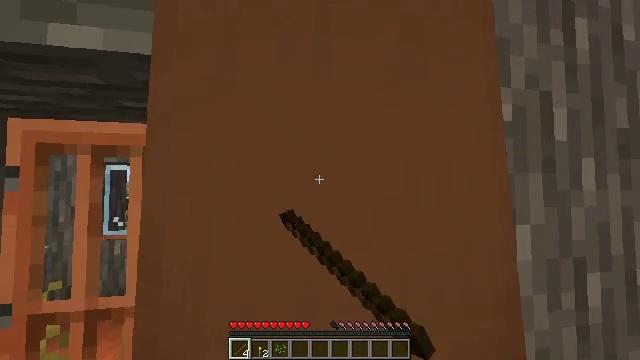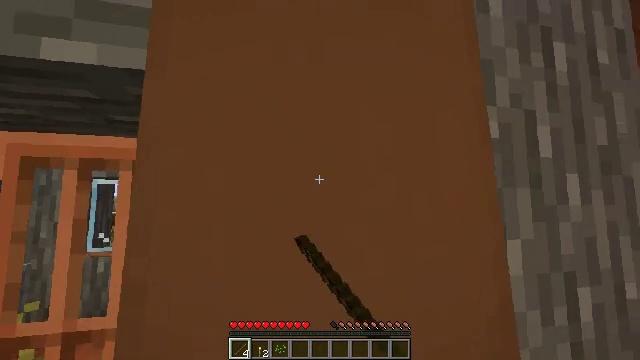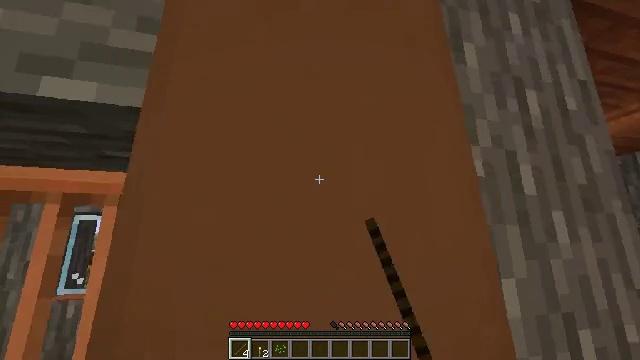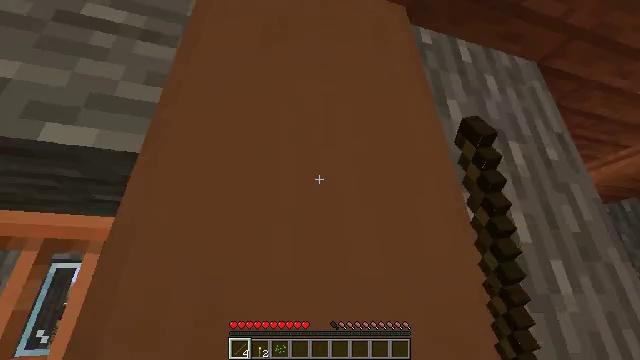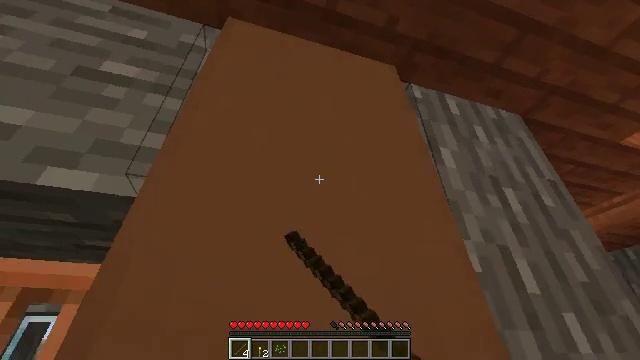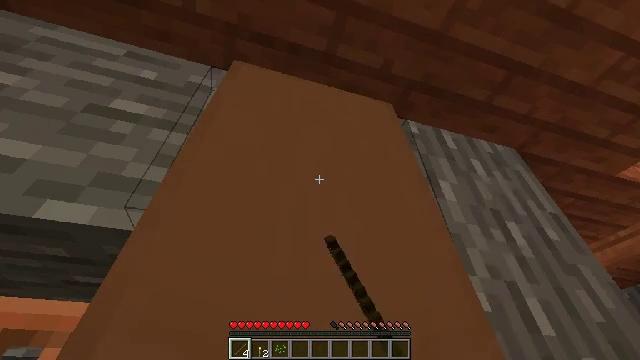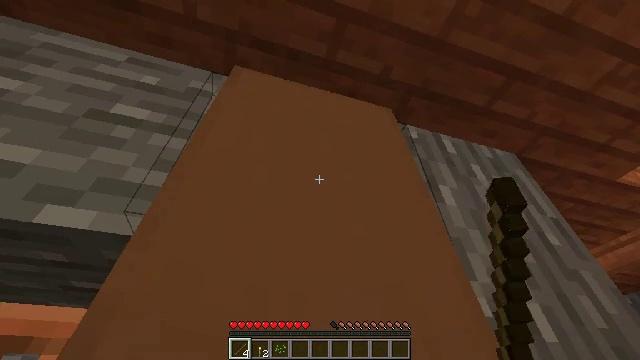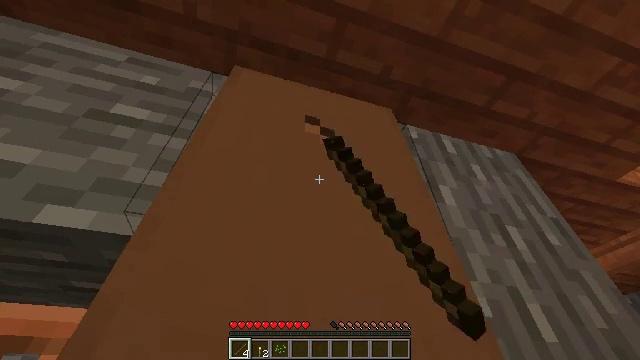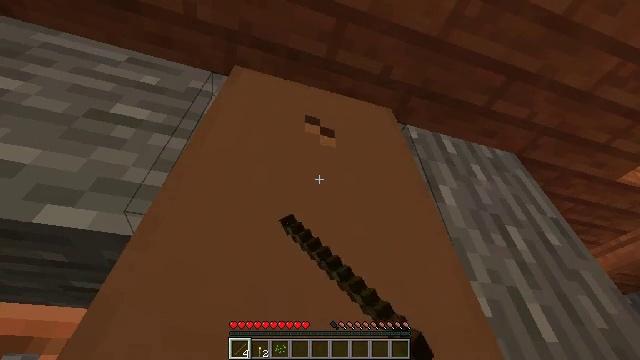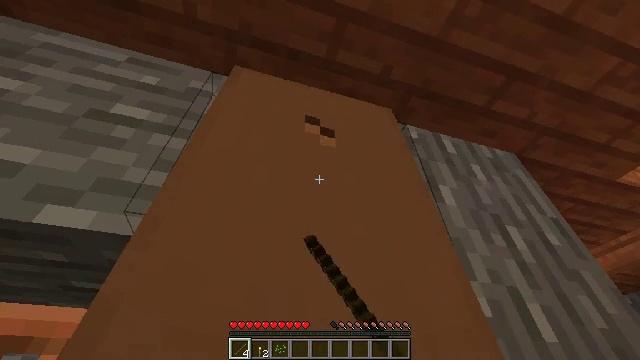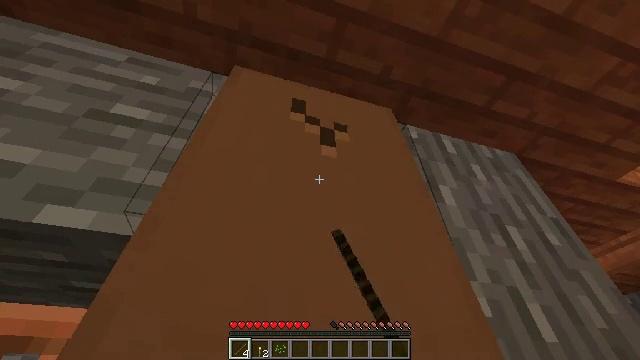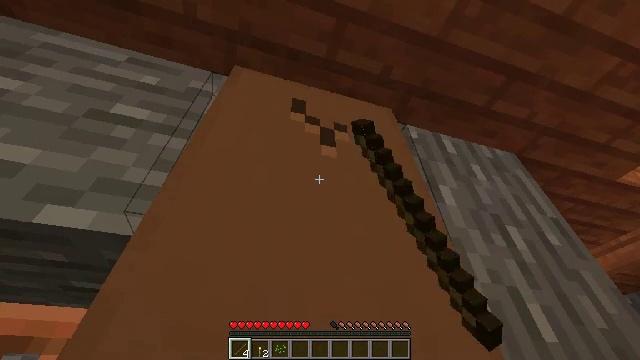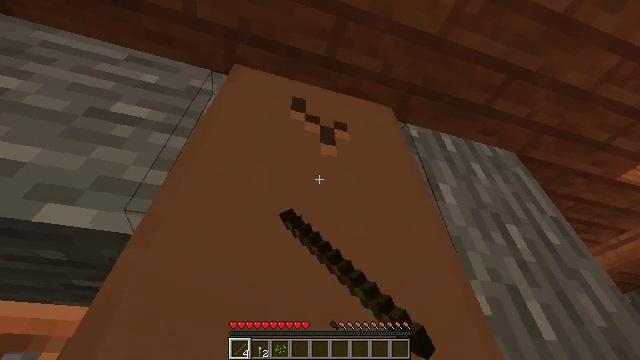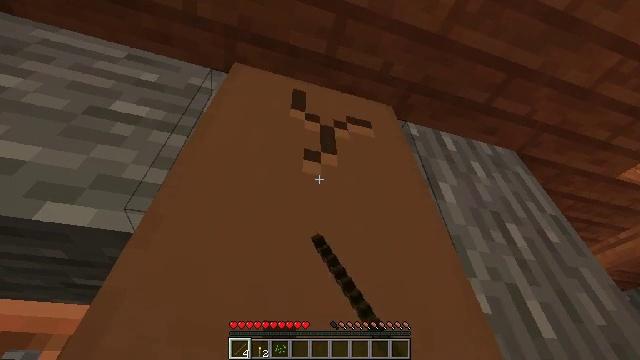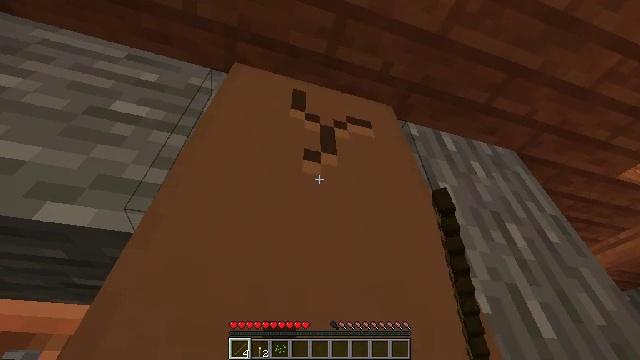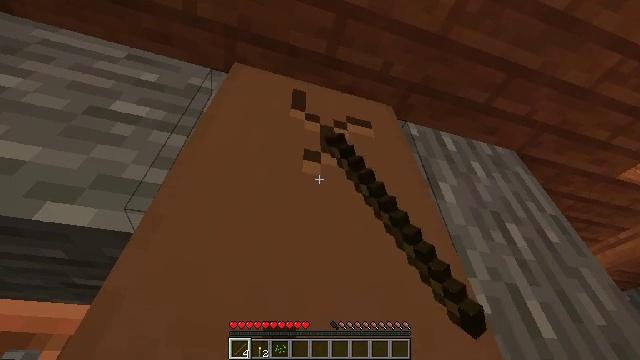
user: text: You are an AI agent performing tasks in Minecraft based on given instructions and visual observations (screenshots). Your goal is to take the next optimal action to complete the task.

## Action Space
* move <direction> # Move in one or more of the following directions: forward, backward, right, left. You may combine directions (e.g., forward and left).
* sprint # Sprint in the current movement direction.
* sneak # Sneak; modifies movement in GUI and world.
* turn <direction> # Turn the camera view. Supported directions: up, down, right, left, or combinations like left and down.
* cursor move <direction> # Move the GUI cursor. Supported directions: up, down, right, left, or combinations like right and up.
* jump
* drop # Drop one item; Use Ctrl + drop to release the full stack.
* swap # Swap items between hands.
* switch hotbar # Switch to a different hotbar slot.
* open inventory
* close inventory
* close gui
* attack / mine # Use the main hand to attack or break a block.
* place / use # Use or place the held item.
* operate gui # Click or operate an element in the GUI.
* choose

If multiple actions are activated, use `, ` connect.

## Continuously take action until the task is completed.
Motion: motion action
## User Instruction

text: Remove the brown wall banner for reuse.
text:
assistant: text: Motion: turn right and up, attack / mine
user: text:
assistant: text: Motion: turn right and up, attack / mine
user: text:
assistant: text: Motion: turn right and up, attack / mine
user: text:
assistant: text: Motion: turn up, attack / mine
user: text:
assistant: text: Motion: turn up, attack / mine
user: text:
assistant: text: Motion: turn up, attack / mine
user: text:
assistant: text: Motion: attack / mine
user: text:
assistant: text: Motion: attack / mine
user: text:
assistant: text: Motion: attack / mine
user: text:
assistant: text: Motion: attack / mine
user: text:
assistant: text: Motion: attack / mine
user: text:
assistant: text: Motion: attack / mine
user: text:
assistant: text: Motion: attack / mine
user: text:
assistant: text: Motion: attack / mine
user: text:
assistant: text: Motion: attack / mine
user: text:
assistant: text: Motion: attack / mine
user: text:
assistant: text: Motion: attack / mine
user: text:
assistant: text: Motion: attack / mine
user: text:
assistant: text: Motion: attack / mine
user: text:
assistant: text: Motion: attack / mine
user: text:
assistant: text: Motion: attack / mine
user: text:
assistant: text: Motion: attack / mine
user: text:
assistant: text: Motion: attack / mine
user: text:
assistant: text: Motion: attack / mine
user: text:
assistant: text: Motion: attack / mine
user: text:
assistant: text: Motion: attack / mine
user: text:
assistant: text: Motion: attack / mine
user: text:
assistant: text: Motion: attack / mine
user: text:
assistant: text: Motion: attack / mine
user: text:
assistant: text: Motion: attack / mine